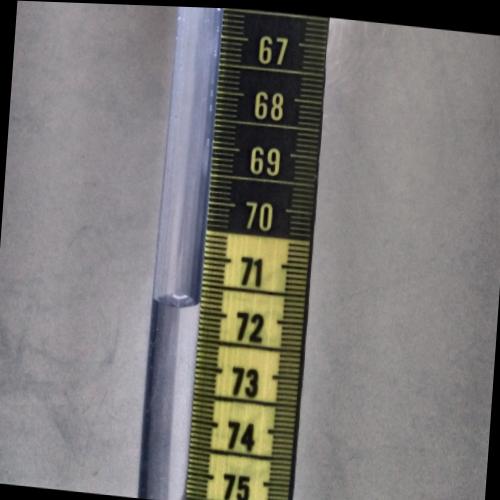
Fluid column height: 71.9 cm